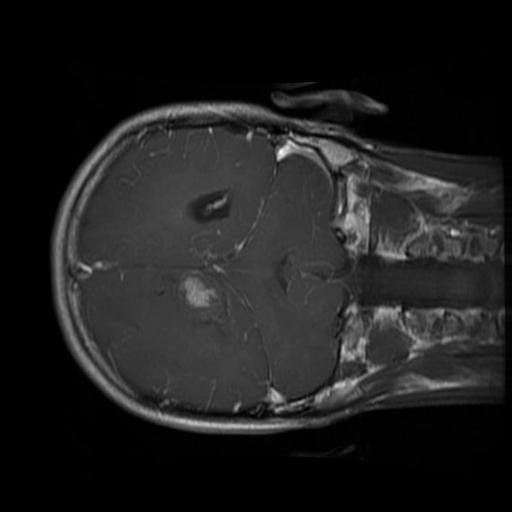
Label: brain_glioma